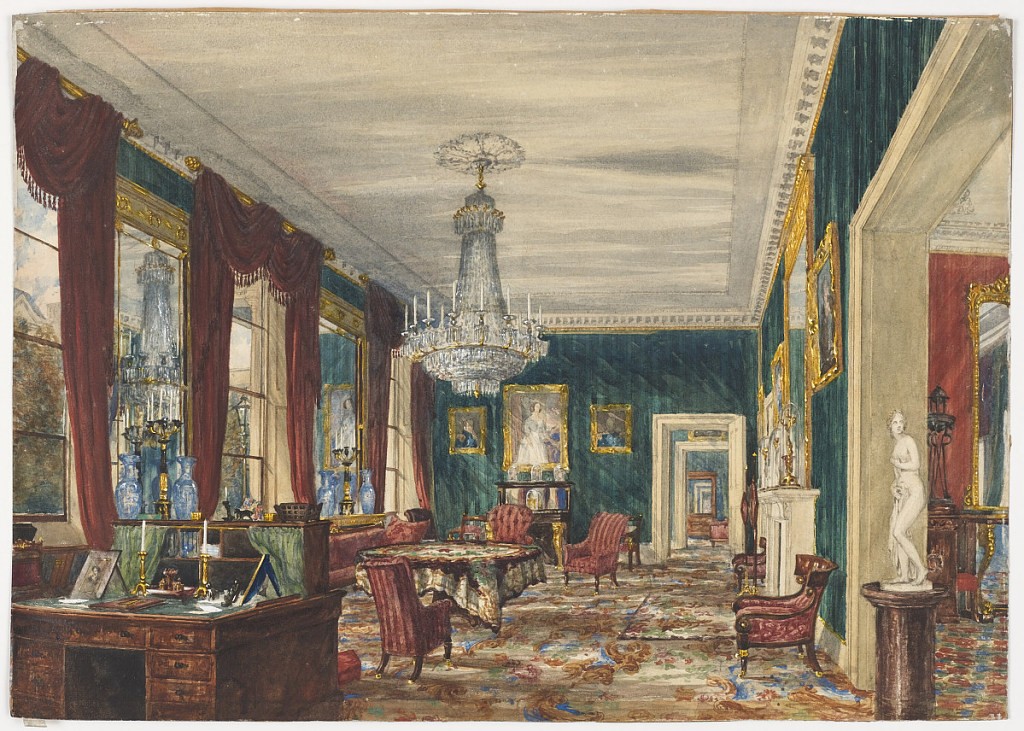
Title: Second Empire Salon
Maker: Unknown, French
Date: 1850–60
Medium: Brush and watercolor, gouache, graphite on white wove paper
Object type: Drawing
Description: This is a typical salon of mid-nineteenth century France, possibly in Paris. The walls are hung with dark green striped paper and the floor covered with a carpet of Rococo Revival floral design.  Red draperies are hung from gilt-bronze poles. The cabinet-on-stand, chairs, and candelabra are decorated with gilt-bronze elements in the Empire style.  Large porcelain vases, probably Chinese, flank the candelabra. A large crystal chandelier hangs over a cloth-covered table.  A kneehole desk with a green leather [?] top is most probably English.  Ancestor portraits and an antique statue placed on a pedestal table complete the salon of a royal or aristocratic owner.